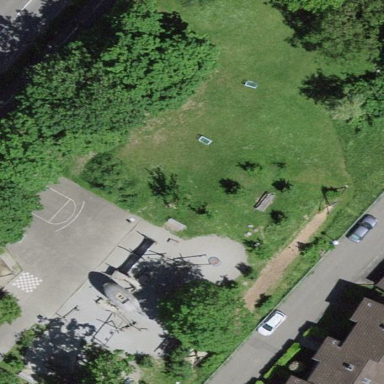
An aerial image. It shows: Playground area for leisure activities on the land.